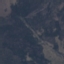
Land use / land cover: HerbaceousVegetation